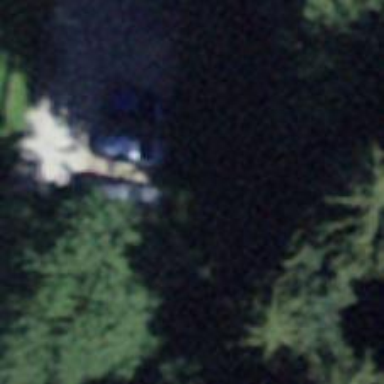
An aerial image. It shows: Picnic site for tourists.